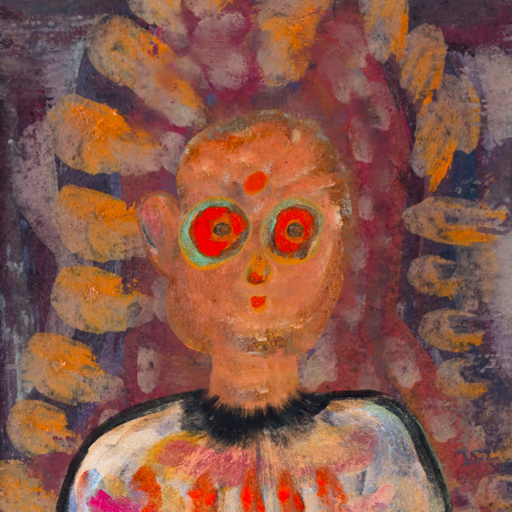
Background: Doll, Head And Neck Front: Boggyland, Face Front: Sisters, Bust: Childish, Hair Front: Blank, Head Accessory: Blank, Second Necklace: Blank, Necklace: Blank, Baby: Blank